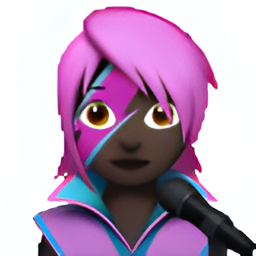
Name: female singer type 6
Emoji: 👩🏿‍🎤
Group: People & Body
Sub-group: person-role